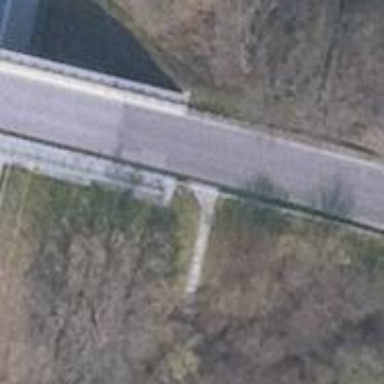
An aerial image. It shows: Tertiary road passing over bridge.